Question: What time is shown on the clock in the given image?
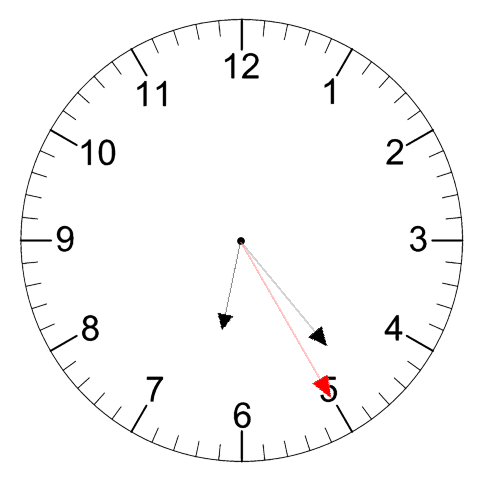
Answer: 06:23:25